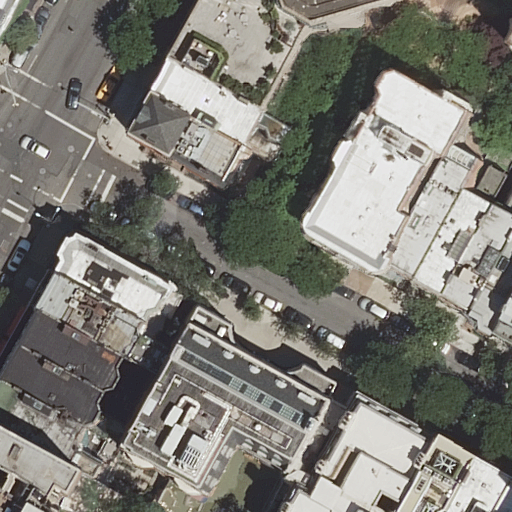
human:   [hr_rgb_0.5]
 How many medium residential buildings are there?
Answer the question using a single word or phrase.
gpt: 12

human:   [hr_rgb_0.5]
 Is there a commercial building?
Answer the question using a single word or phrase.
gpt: no

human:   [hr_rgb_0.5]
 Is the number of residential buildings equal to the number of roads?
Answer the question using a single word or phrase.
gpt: no

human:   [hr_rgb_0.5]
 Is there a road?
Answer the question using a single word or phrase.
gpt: yes

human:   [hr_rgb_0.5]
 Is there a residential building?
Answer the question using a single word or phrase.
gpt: yes

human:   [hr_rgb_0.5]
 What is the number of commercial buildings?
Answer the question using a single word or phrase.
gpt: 0

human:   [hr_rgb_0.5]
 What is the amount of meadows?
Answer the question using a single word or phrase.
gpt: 0

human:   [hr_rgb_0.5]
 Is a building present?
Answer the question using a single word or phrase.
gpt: yes

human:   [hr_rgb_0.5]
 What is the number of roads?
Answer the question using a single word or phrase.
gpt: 3

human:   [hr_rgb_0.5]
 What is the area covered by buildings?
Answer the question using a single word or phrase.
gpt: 7288m2

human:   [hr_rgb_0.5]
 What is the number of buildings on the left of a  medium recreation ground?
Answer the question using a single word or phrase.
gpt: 0

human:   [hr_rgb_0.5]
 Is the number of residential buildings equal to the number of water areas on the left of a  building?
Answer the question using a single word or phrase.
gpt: no

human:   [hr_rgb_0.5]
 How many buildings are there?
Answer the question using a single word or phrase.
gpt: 22

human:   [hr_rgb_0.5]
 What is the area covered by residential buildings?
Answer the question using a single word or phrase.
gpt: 5632m2

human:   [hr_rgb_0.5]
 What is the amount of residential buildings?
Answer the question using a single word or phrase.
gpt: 20

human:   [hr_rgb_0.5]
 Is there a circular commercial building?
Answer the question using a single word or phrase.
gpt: no

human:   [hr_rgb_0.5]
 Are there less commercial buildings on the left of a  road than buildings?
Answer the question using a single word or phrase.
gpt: yes

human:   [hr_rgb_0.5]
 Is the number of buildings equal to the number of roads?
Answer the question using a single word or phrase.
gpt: no

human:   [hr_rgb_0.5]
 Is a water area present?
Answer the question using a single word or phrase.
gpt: no

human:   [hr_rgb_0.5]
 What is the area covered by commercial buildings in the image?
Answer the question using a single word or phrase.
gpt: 0m2

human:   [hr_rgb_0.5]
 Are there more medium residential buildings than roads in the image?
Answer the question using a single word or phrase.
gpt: yes

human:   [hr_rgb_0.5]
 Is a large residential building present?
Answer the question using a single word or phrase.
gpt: yes

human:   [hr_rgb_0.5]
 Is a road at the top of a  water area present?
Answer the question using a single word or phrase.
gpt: no

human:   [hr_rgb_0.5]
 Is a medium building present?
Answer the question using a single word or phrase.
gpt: yes

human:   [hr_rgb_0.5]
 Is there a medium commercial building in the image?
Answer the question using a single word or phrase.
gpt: no

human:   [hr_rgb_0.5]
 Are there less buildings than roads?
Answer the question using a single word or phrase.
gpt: no

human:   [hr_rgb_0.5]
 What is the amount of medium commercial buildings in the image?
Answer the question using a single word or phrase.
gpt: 0

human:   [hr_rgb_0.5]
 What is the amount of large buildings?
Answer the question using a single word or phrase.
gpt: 5

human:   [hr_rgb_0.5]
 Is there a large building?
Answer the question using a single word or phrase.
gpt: yes

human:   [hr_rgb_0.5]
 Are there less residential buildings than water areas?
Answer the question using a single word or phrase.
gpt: no

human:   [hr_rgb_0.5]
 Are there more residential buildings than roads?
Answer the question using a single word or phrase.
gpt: yes

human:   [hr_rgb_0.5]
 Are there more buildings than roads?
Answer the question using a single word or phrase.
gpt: yes

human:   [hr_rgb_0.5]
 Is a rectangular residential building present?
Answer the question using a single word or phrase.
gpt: yes

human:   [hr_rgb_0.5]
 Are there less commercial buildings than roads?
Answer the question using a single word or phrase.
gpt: yes

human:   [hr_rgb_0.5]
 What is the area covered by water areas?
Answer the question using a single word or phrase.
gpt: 0m2

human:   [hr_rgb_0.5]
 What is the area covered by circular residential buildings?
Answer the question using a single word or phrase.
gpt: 0m2

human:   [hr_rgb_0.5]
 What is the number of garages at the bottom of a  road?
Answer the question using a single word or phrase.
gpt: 0

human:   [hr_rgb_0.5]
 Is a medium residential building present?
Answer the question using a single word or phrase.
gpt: yes

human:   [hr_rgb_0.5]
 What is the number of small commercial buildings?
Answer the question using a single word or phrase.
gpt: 0

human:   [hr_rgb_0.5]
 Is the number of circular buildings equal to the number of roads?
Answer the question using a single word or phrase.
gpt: no

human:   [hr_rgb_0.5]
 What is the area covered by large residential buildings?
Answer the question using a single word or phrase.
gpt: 3149m2

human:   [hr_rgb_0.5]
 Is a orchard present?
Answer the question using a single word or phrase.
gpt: no

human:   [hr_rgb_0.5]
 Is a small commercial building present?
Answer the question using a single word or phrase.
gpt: no

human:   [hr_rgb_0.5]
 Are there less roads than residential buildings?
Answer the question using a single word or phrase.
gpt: yes

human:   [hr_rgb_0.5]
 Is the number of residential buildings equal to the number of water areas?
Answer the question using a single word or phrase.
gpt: no

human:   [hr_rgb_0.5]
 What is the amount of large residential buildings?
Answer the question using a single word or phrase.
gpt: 3

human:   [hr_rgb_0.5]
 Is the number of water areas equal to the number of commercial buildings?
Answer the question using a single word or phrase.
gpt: yes

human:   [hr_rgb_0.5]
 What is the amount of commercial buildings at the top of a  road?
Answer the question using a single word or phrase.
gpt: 0

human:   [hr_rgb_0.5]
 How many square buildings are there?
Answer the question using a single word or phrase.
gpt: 0

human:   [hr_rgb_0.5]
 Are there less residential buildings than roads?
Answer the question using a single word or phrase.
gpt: no

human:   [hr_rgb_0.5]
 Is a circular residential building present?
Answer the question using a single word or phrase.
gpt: no

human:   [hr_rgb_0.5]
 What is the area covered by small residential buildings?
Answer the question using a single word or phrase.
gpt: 141m2

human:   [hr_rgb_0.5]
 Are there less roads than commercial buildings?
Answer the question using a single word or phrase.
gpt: no

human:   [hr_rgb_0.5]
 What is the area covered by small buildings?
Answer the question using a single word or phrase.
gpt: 141m2

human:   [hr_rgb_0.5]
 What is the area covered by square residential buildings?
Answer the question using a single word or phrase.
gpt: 0m2

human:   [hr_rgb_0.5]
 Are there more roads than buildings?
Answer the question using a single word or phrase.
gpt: no

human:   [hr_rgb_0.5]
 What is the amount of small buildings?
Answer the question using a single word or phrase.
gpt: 5

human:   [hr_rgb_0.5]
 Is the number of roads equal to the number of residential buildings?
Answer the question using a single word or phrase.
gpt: no

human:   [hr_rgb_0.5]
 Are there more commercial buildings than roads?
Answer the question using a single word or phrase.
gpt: no

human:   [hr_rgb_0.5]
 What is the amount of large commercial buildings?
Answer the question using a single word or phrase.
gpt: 0

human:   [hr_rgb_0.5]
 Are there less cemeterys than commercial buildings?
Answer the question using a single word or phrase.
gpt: no

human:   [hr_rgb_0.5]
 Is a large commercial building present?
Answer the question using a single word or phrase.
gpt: no

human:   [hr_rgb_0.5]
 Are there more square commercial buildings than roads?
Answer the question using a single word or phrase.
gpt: no

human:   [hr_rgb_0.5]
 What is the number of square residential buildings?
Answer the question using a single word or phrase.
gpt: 0